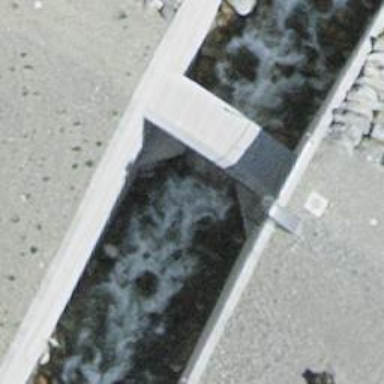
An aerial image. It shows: Check dam along the waterway.